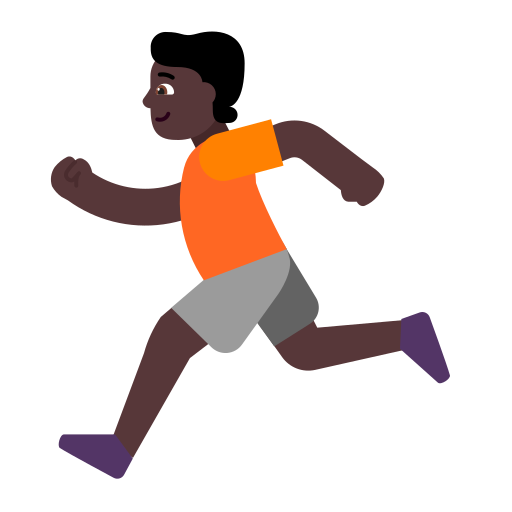
person running flat dark